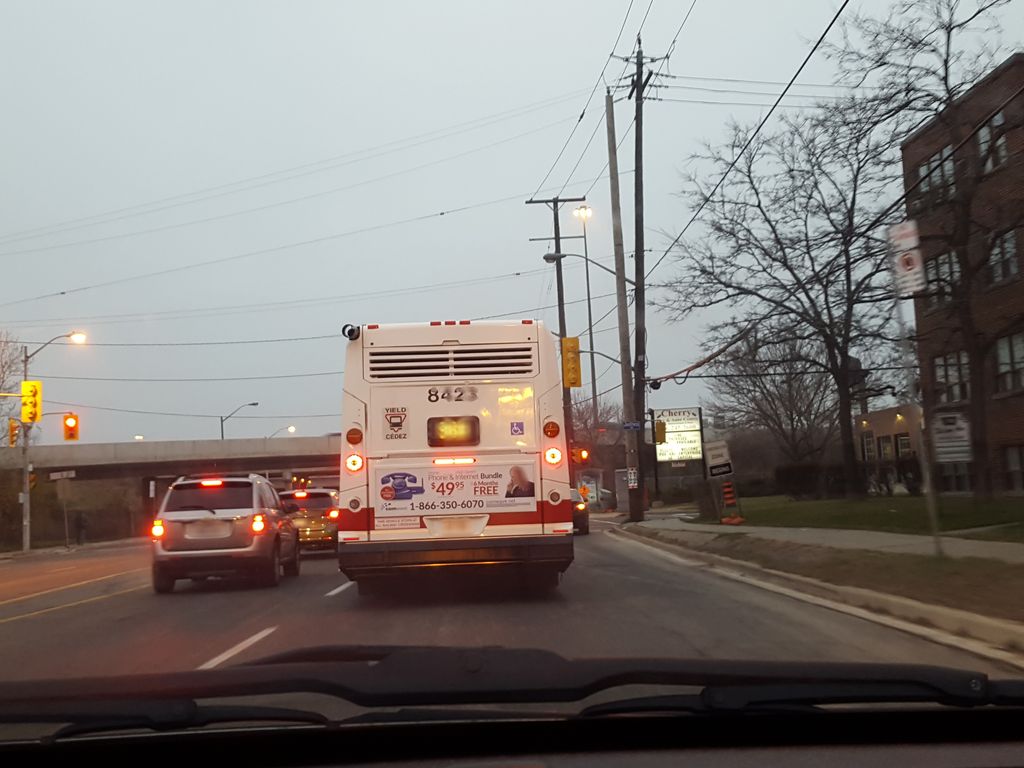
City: toronto